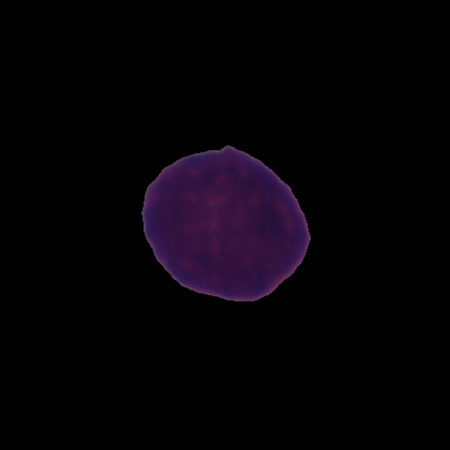
Label: healthy